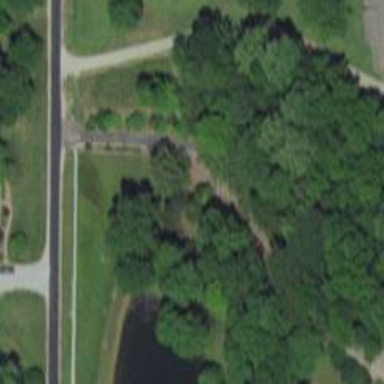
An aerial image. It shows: Driveway leading to service road.